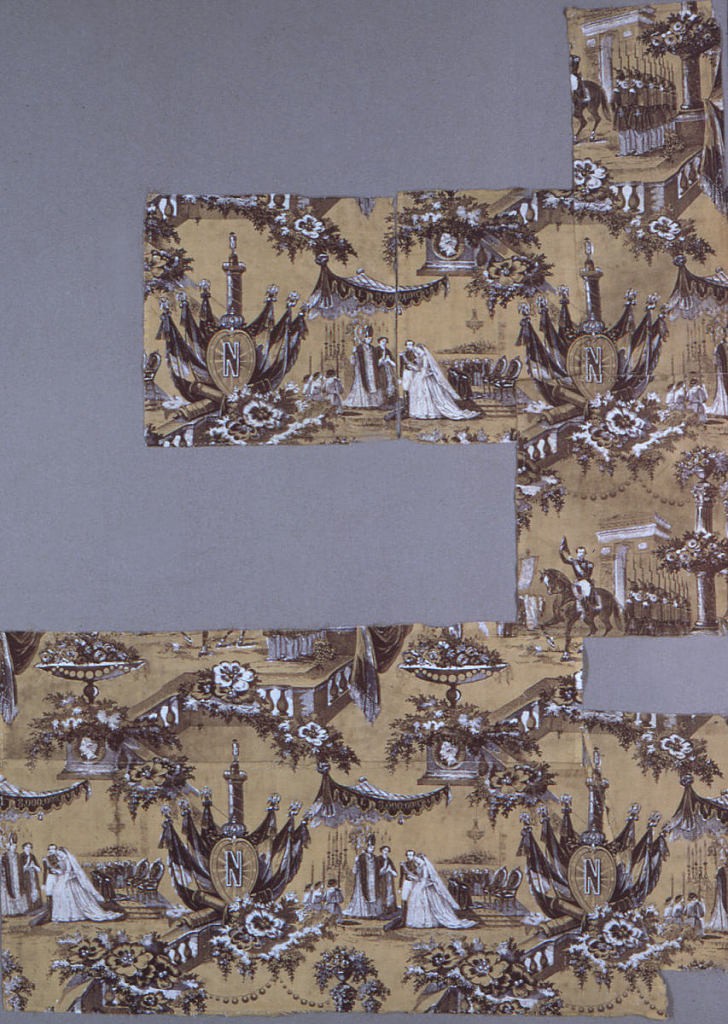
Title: Textile
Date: ca. 1855
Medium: cotton Technique: block and roller printed on plain weave
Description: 1951-167-5-a: Printed fragment showing the marriage of Napoleon ...;     1951-167-5-b: Printed fragment showing the marriage of Napoleon ...;     1951-167-5-c: Printed fragment showing the marriage of Napoleon ...;     1951-167-5-d: Printed fragment showing the marriage of Napoleon ...;     1951-167-5-e: Printed fragment showing the marriage of Napoleon ...;     1951-167-5-f: Printed fragment showing the marriage of Napoleon ...;     1951-167-5-g: Printed fragment showing the marriage of Napoleon ...